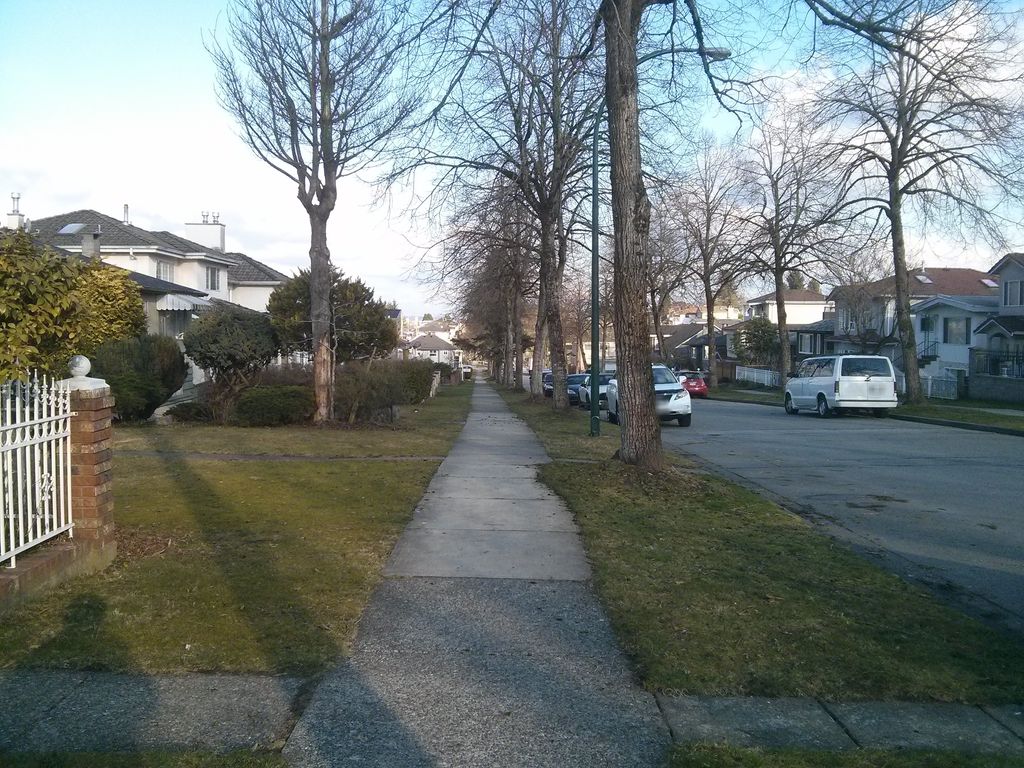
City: vancouver